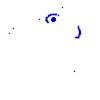
Particle: pion